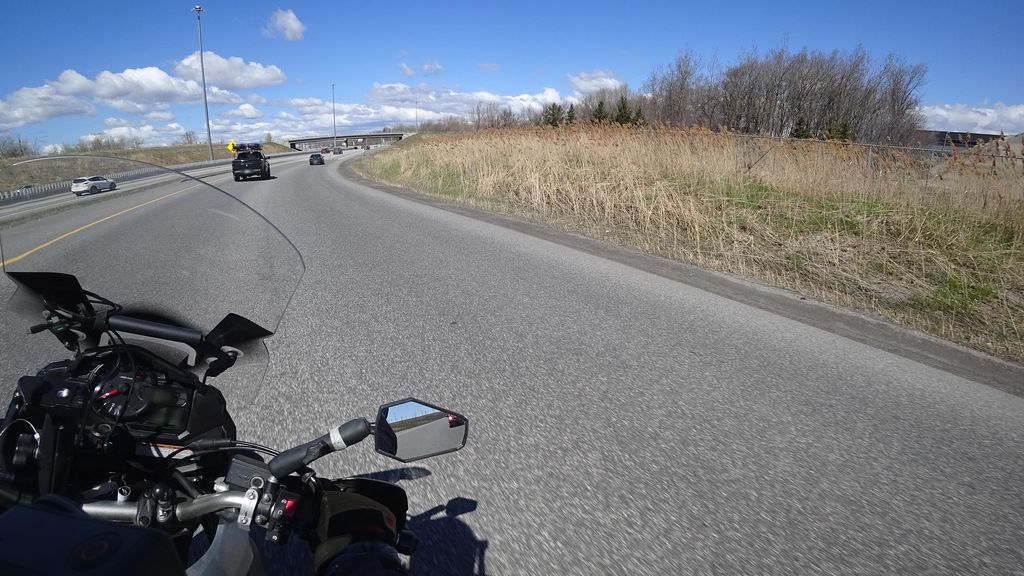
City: quebec_city